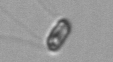
Label: Chaetoceros